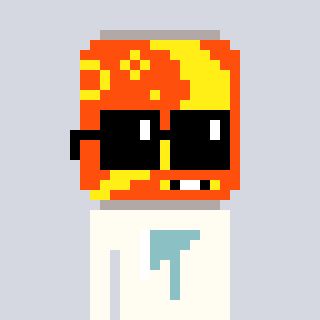
a pixel art character with square black sunglasses, a pop-shaped head and a grayscale-colored body on a cool background